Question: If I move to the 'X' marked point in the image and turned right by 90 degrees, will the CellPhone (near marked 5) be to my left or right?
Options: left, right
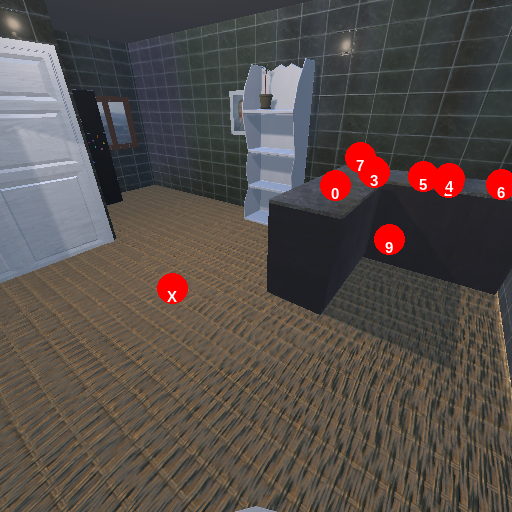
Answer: left